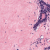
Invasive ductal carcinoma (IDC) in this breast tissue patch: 0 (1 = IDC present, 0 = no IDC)